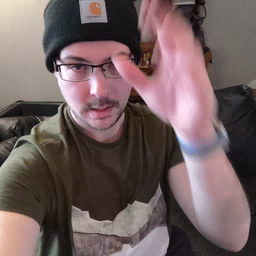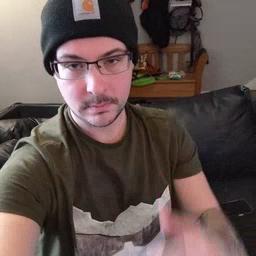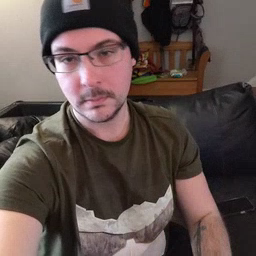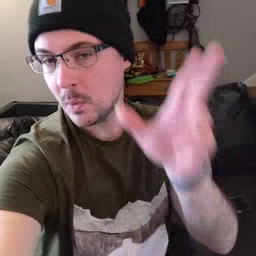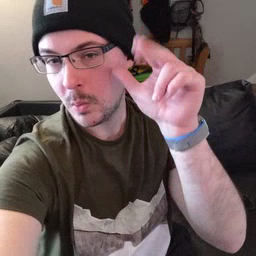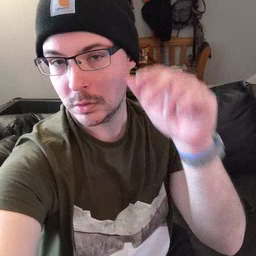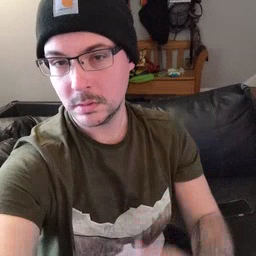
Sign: horse